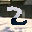
Label: 2